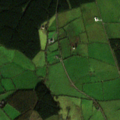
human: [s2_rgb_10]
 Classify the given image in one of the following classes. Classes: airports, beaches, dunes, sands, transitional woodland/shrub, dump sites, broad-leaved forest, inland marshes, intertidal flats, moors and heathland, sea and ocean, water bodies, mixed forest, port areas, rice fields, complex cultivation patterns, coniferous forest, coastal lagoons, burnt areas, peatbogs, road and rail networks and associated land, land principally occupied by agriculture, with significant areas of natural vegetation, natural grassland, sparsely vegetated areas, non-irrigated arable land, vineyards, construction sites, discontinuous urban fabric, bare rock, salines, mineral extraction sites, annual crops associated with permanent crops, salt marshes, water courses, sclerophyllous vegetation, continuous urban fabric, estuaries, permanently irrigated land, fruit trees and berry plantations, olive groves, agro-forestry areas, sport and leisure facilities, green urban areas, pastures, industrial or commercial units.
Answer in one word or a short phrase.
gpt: pastures, coniferous forest